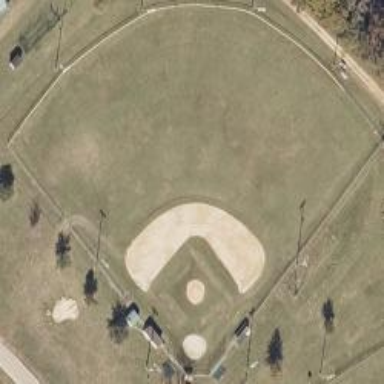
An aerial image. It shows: Baseball pitch for leisure land activities.